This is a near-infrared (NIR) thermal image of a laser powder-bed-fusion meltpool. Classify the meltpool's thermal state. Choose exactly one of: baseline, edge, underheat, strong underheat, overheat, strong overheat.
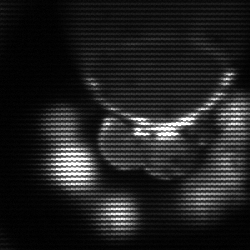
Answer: edge